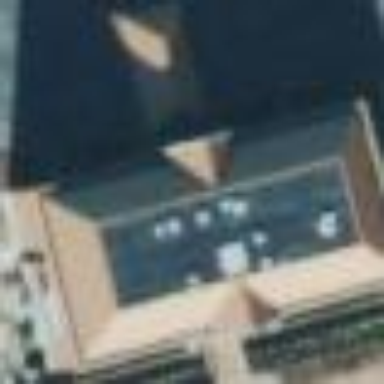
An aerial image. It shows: Bank building with pyramidal roof oriented along its structure.